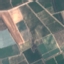
Land use / land cover: PermanentCrop